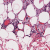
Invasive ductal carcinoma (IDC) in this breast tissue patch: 1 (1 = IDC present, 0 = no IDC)